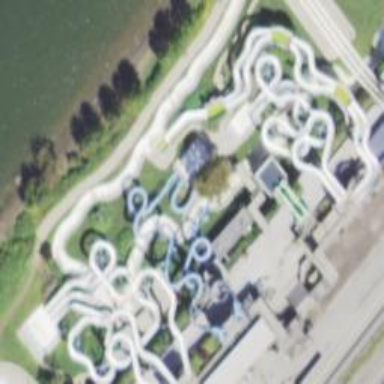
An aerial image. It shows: Canal with water slide attraction.